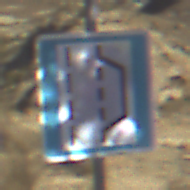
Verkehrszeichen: NothalteUndPannenbucht
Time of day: MorningAfternoon
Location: Outdoor (Nature)
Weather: Clear
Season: NotSpecified
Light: Natural